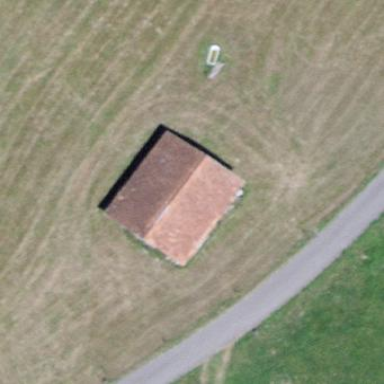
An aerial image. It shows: Barn.